Aerial crown-view tile of a tropical tree (Barro Colorado Island, Panama), acquired 20240611:
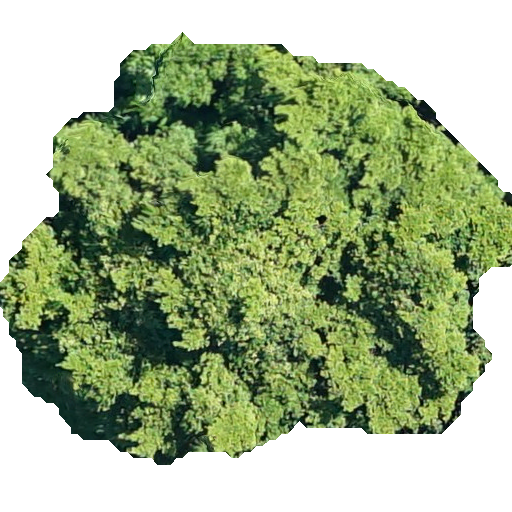
Species: Terminalia amazonia
GBIF accepted scientific name: Terminalia amazonica
Crown area: 254.778 m²